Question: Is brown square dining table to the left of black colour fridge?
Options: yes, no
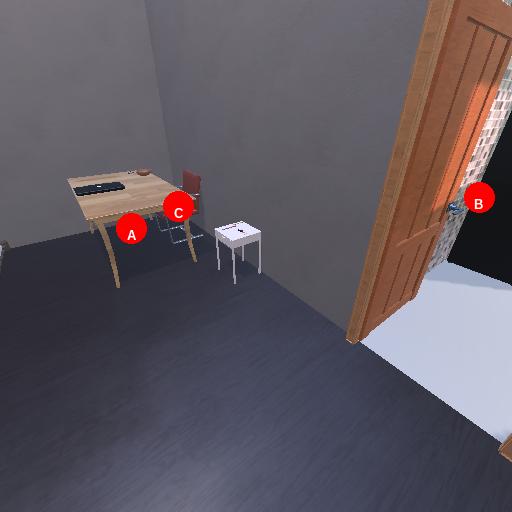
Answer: yes